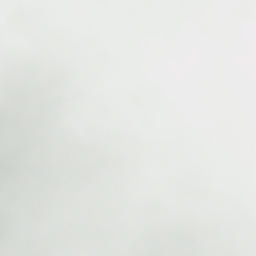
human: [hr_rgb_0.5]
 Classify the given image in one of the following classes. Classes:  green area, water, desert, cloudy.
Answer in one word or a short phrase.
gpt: cloudy